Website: macys
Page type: delivery-shipping
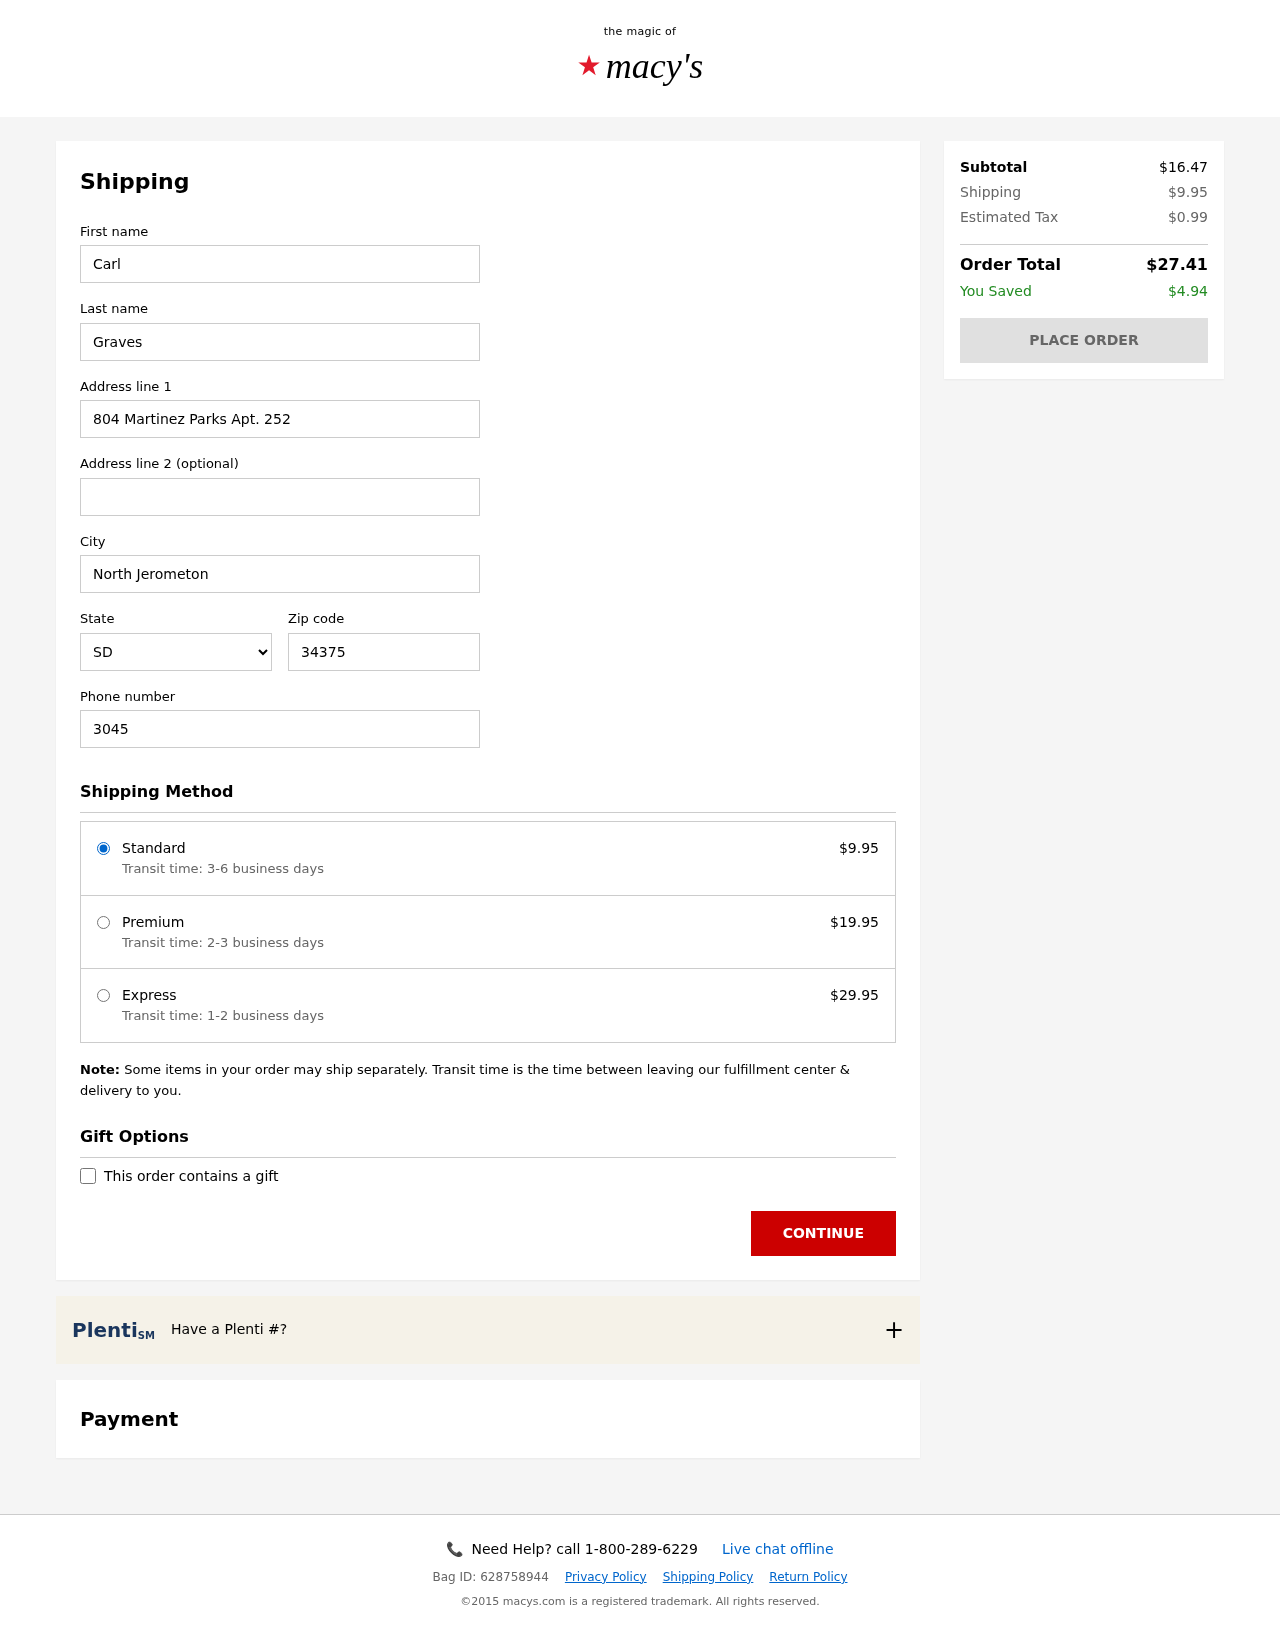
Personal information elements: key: PII_CITY
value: North Jerometon
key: PII_FIRSTNAME
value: Carl
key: PII_LASTNAME
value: Graves
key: PII_PHONE
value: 3045082284
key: PII_POSTCODE
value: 34375
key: PII_STATE_ABBR
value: SD
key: PII_STREET
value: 804 Martinez Parks Apt. 252
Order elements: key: ORDER_SHIPPING_COST
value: $9.95
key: ORDER_SHIPPING_PREMIUM
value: $19.95
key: ORDER_SHIPPING_EXPRESS
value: $29.95
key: ORDER_SUBTOTAL
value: $16.47
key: ORDER_TAX
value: $0.99
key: ORDER_TOTAL
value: $27.41
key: ORDER_SAVINGS
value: $4.94